Question: I have a requirement that I need to add a extra tab in SiteManager->Administration->Users
This tab will have functionality of Users only but with more advanced filters, this is because HotFix/Version Upgrade of Kentico can update the default and code functionality of Kentico, so we don't want to update its basic functionality
So it's a risk if we change core Advanced Search functionality therefore we need to have a new page/webpart with our needed requirement.

Any help is appreciated, we have been looking on it from a while, didn't found any solution for the same.
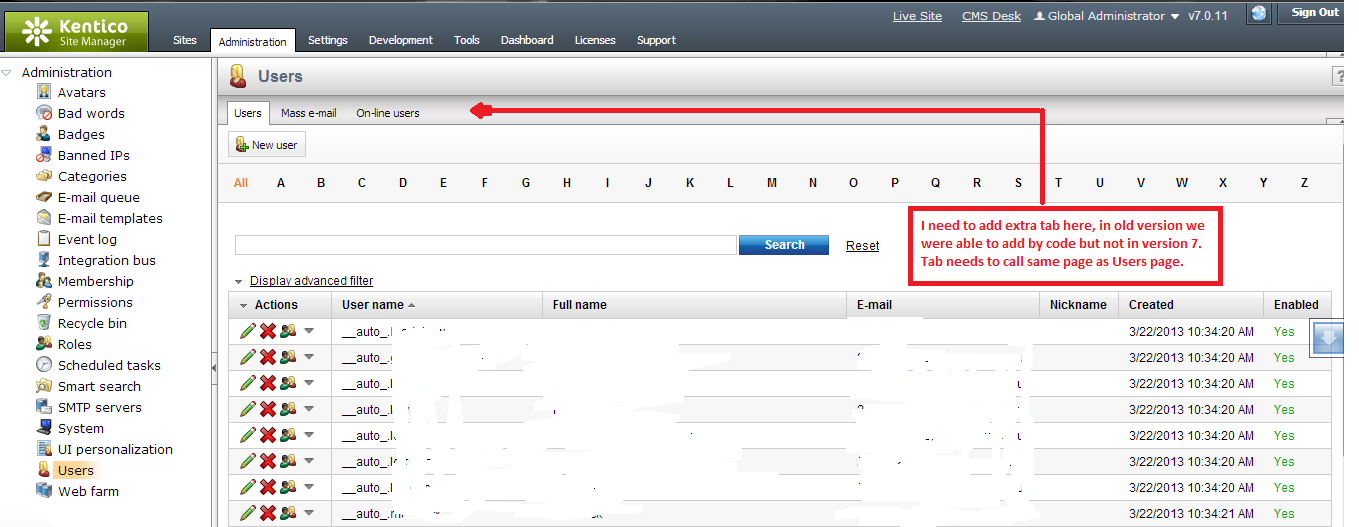
Answer: In version 7 I would do it this way:
1. Create your new search page by copying the existing one along with its underlying controls (to ensure upgrade won't break your changes)
2. Make your customizations
3. Navigate to CMS Site manager -> Development -> Modules -> Users -> Edit User -> User interface
4. Add UI Element e.g. "Advanced search" set Target URL to your page set Element is custom to true